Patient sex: M
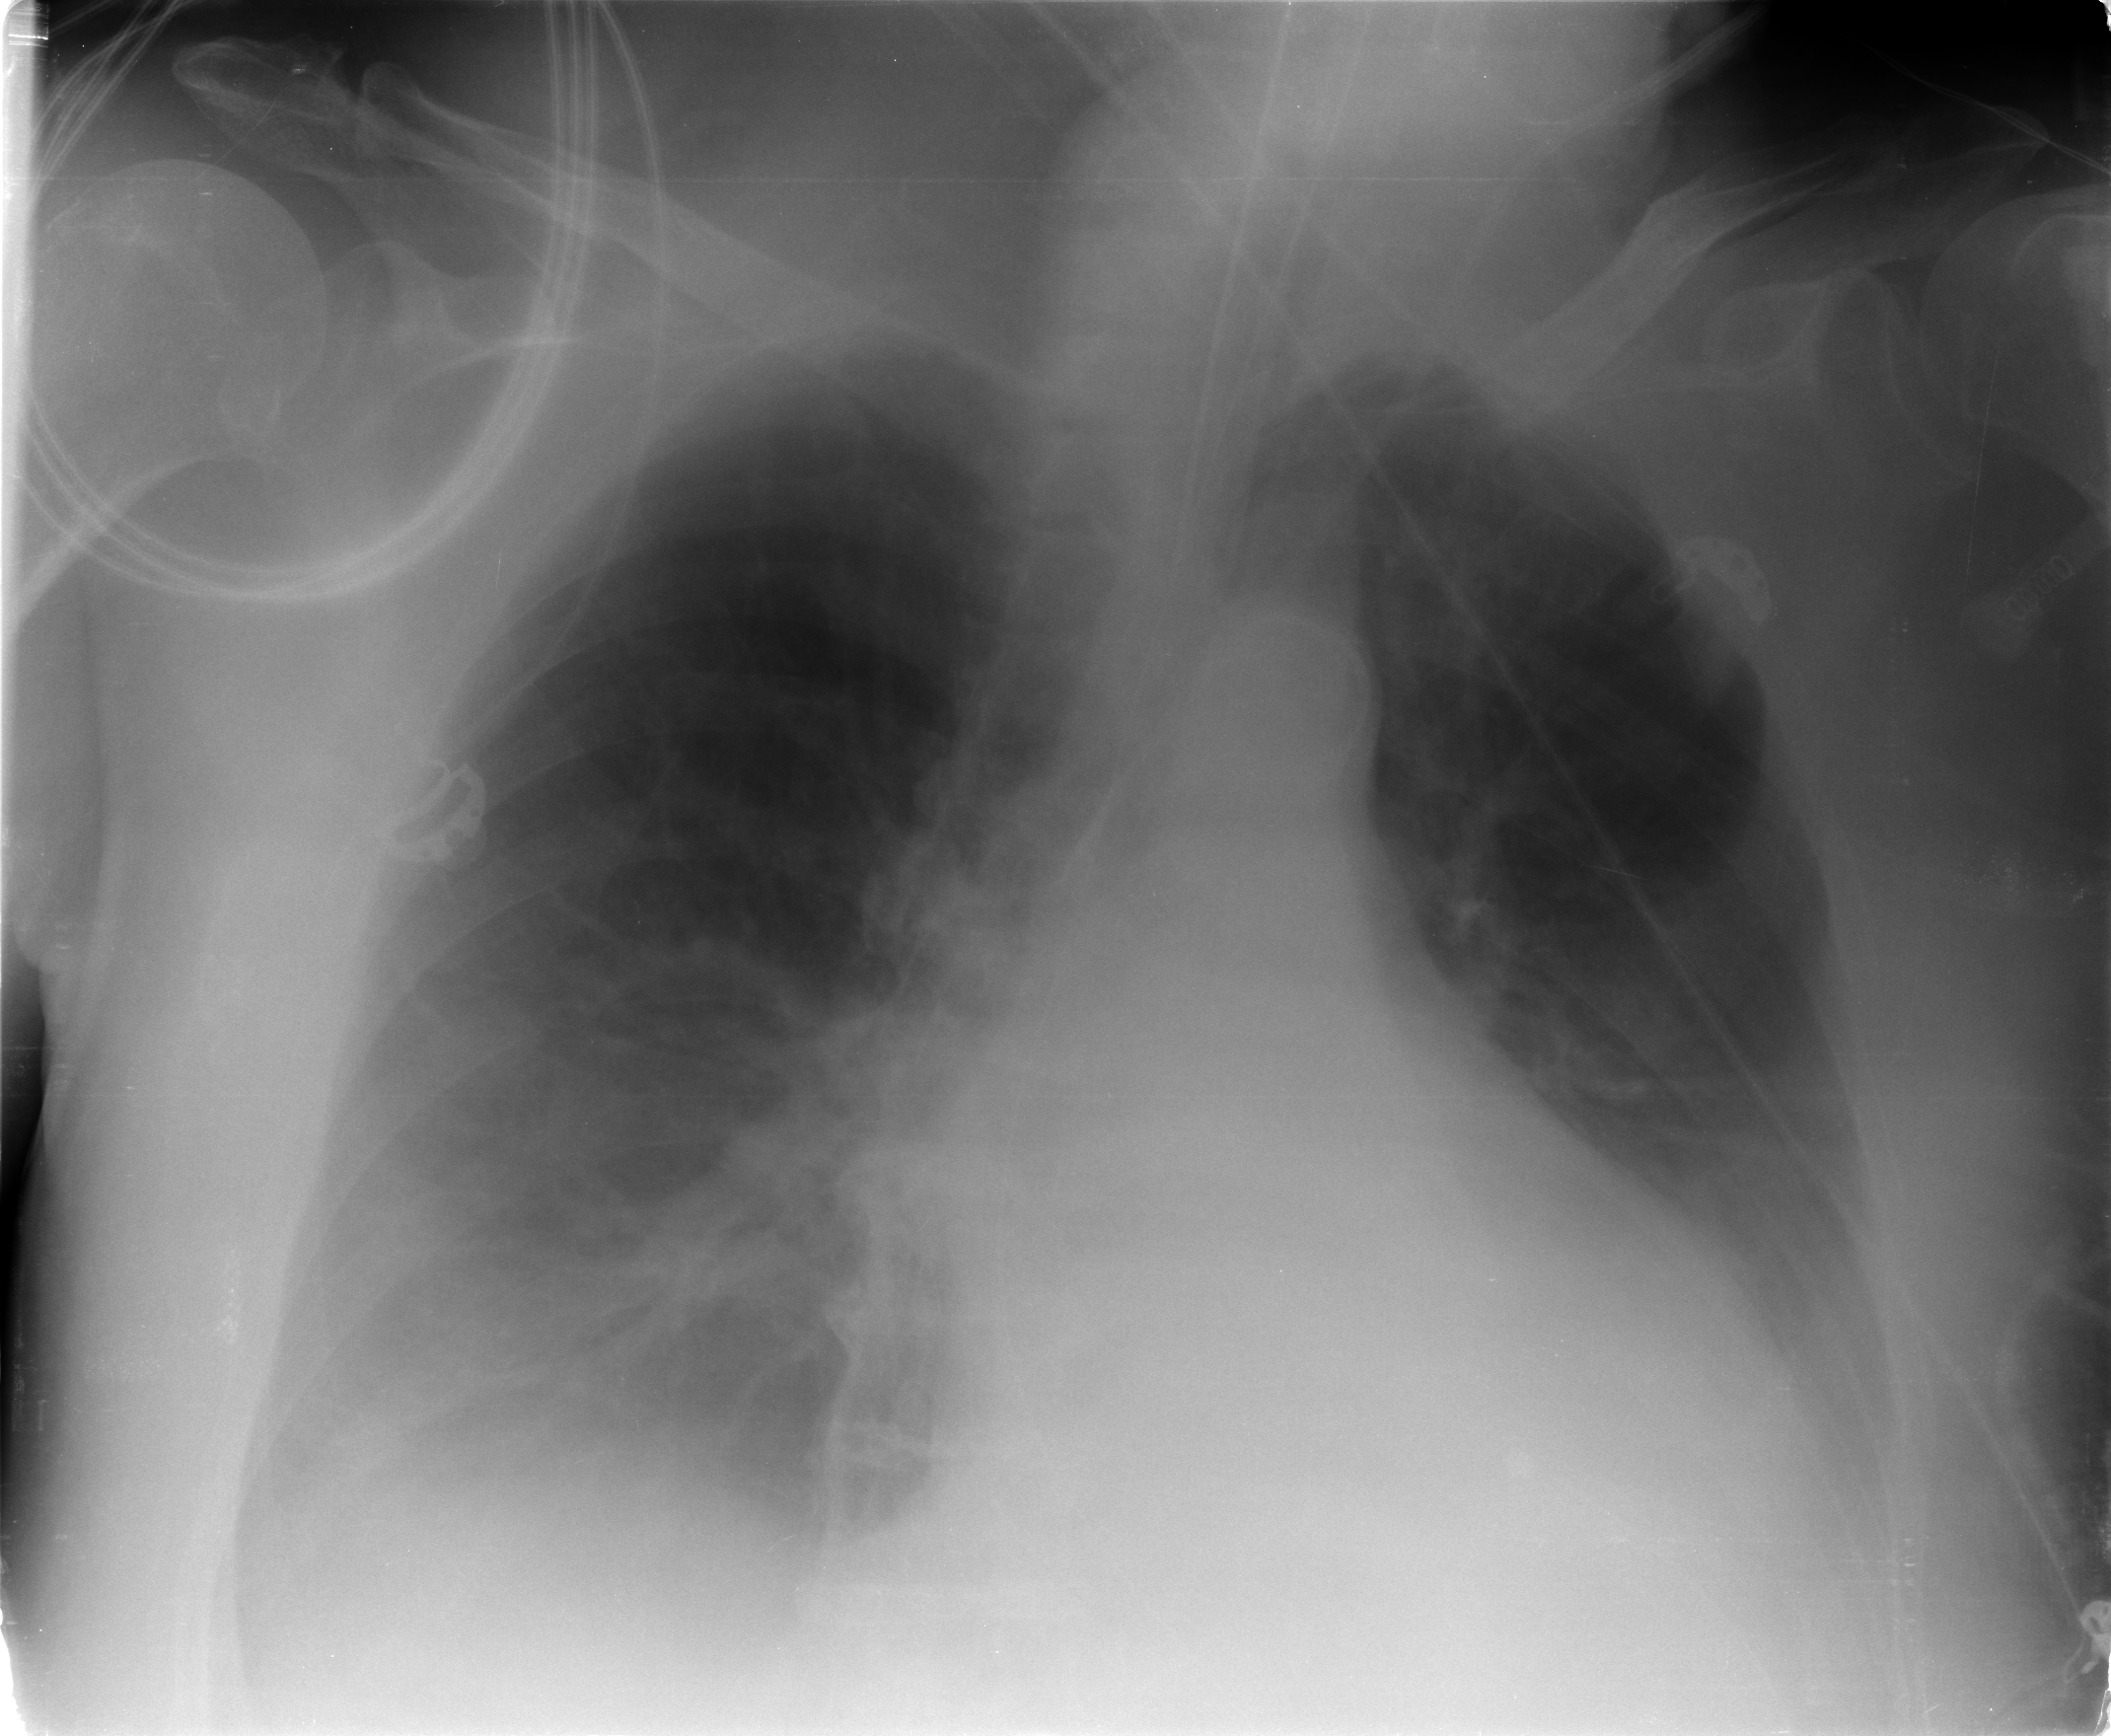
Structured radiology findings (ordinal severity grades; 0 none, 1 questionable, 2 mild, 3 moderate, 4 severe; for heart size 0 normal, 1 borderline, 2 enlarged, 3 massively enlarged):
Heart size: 2
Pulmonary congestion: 1
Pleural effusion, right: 2
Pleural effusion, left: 2
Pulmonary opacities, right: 0
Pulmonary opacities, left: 0
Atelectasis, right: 2
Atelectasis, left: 2